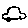
Label: car